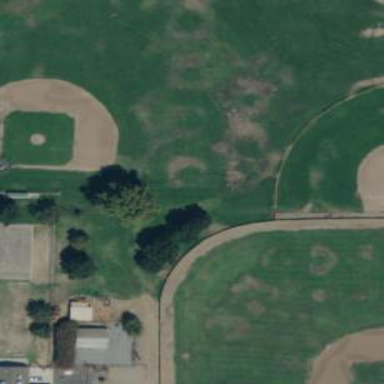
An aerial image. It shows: Baseball pitch for leisure and sports activities.